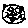
Label: cat